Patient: sex M, age 76
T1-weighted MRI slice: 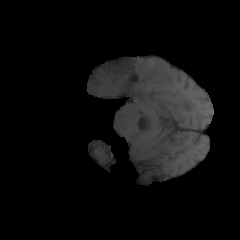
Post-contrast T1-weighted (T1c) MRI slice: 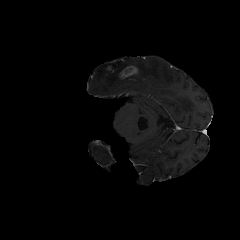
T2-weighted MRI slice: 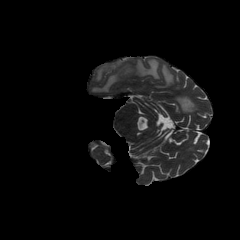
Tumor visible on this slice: yes
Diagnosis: Glioblastoma, IDH-wildtype
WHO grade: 4